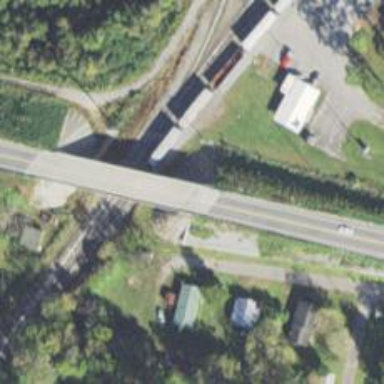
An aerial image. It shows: Primary highway bridge with asphalt surface.